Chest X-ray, PA view. Patient: 58 years old, sex M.
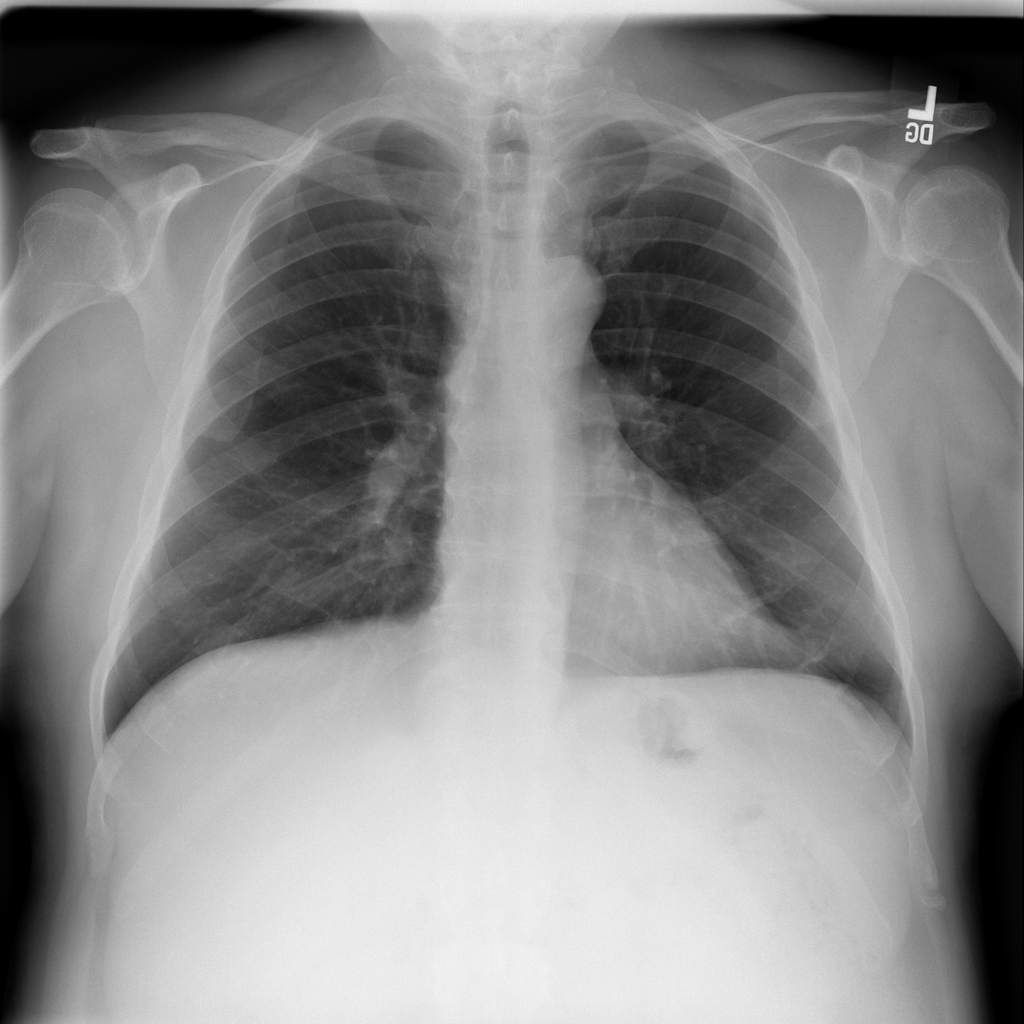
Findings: No Finding